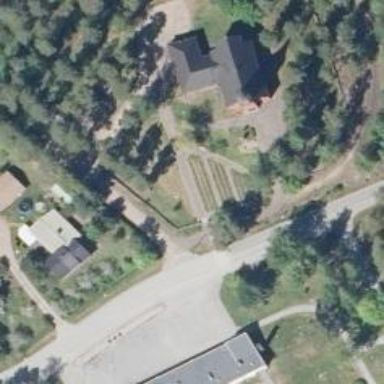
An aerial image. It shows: Historical site featuring war memorial.